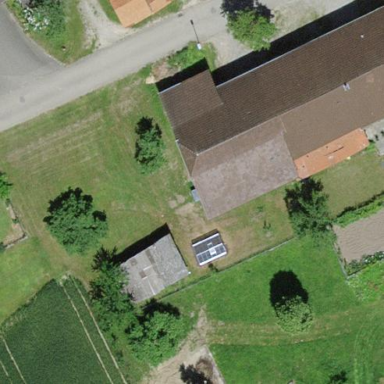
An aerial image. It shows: Farm building.